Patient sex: M
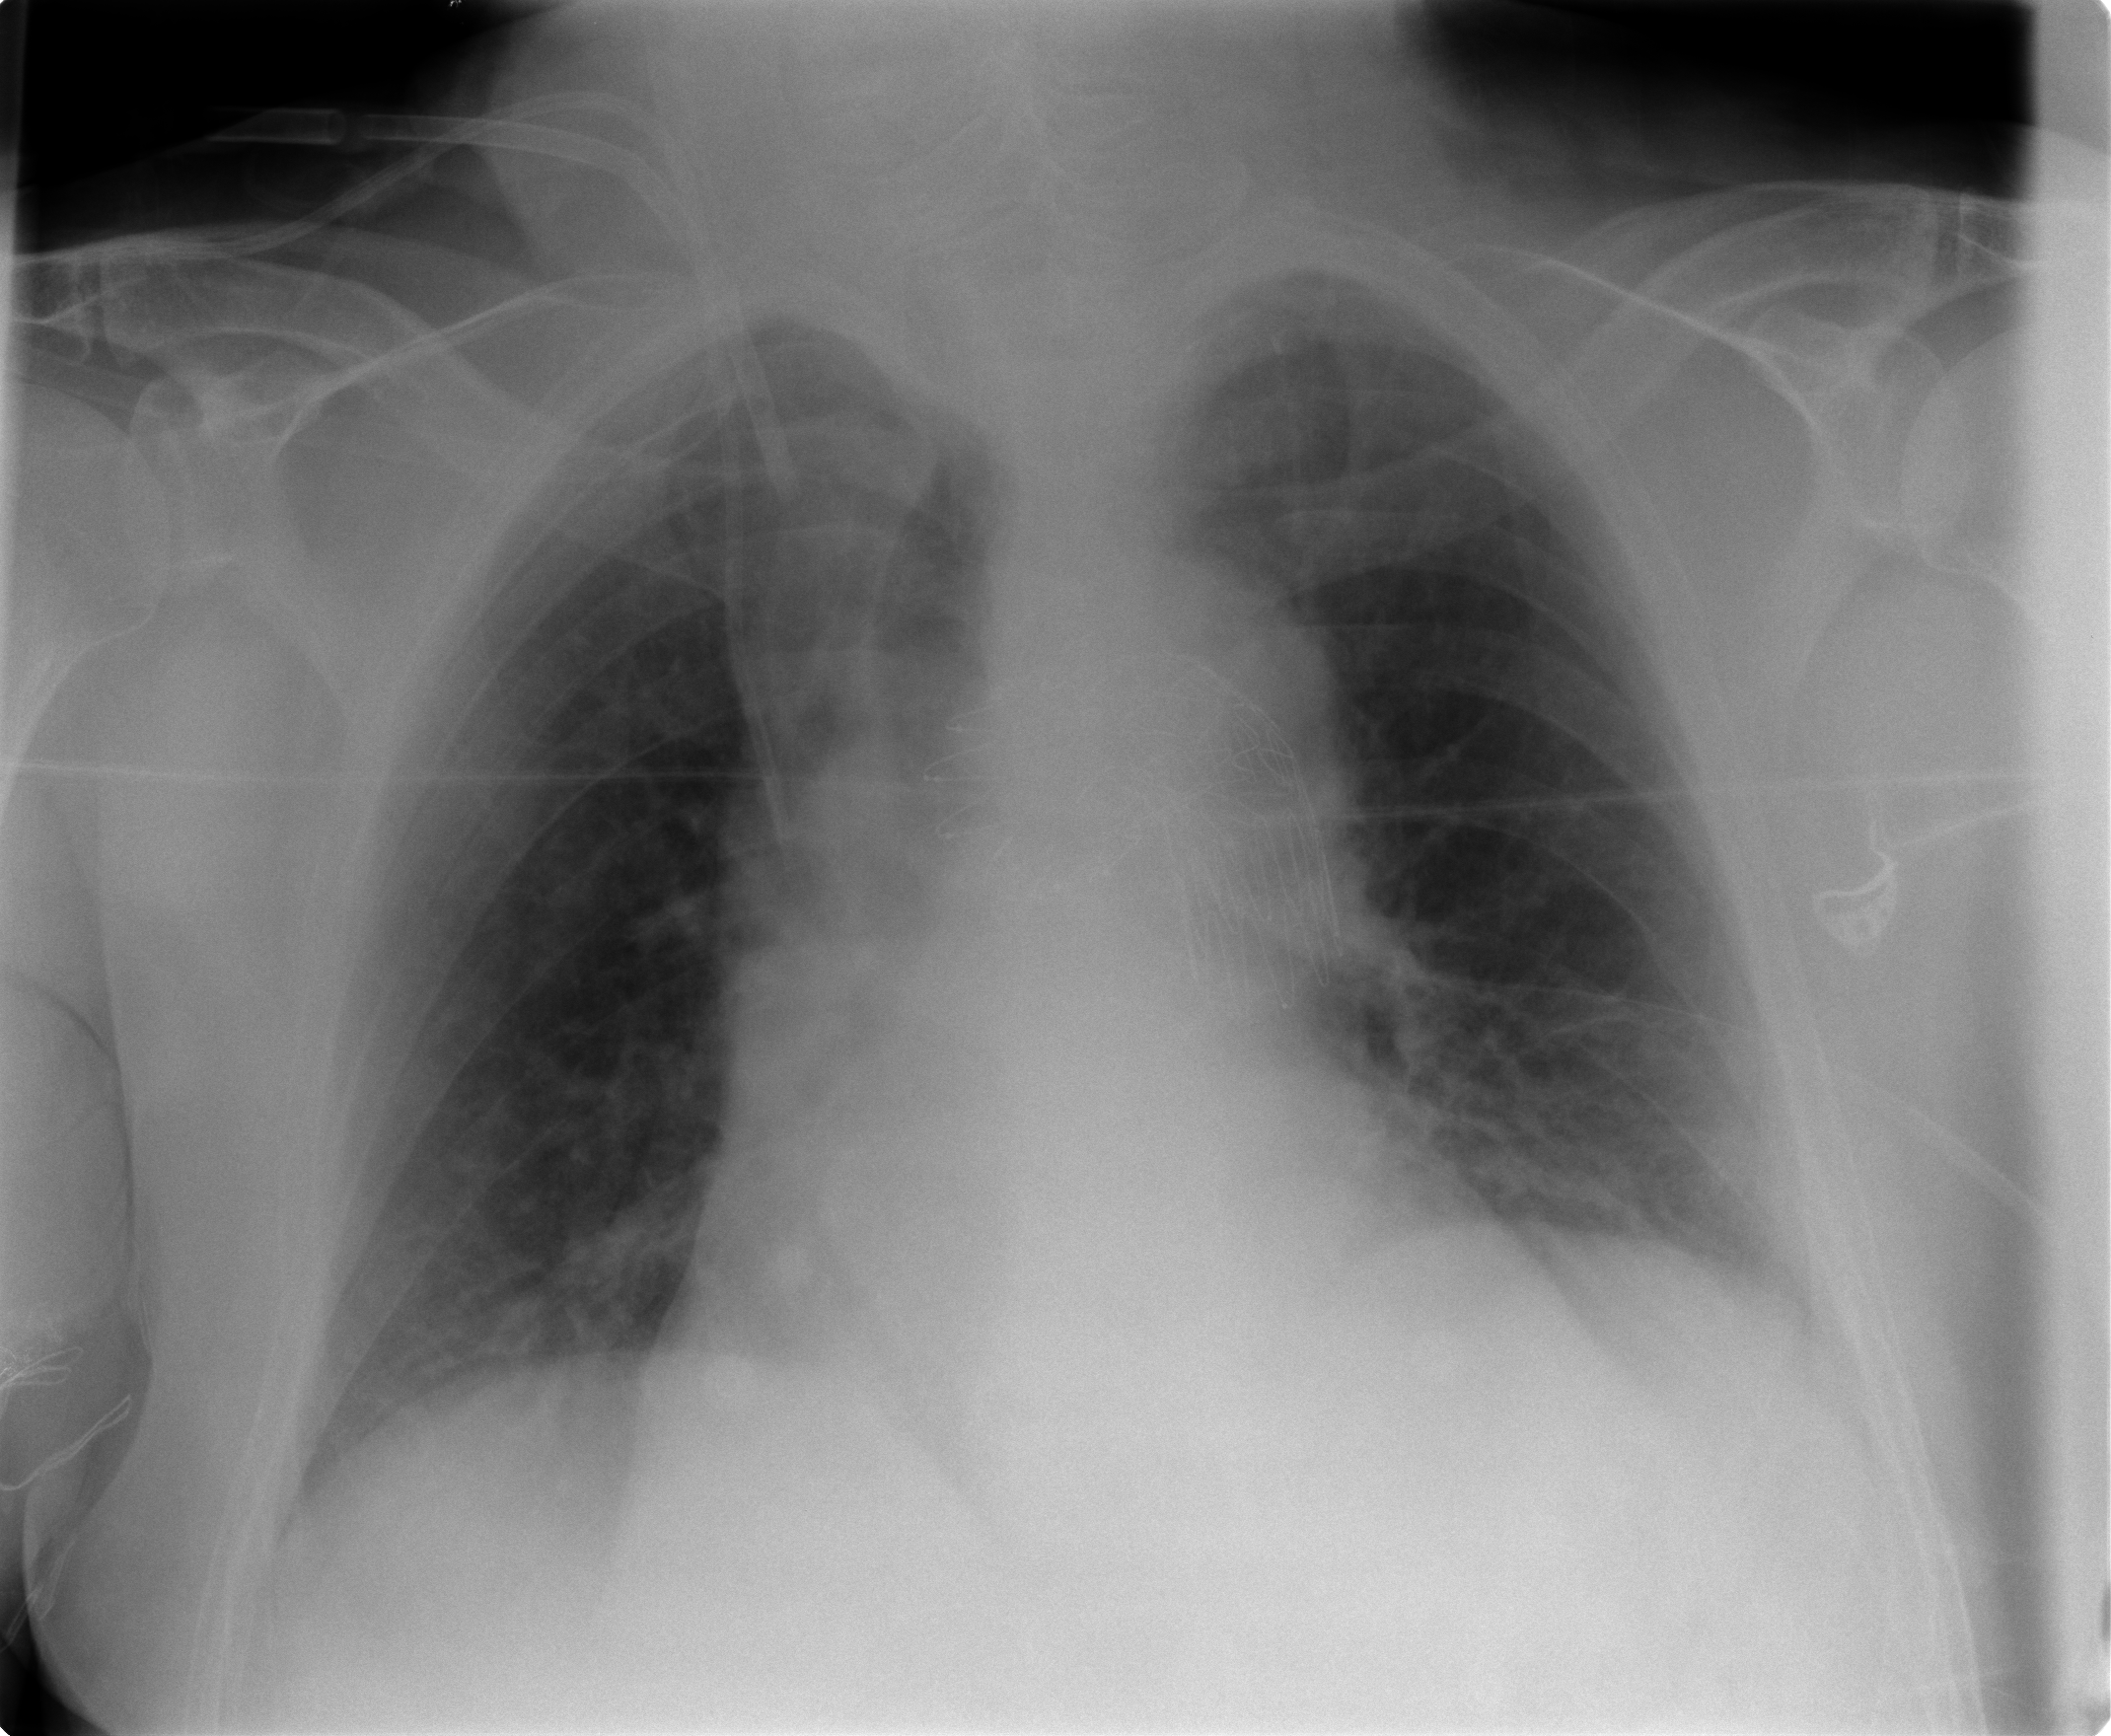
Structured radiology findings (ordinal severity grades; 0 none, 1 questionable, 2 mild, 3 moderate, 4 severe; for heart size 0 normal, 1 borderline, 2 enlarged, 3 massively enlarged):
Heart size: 2
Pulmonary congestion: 2
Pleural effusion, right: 2
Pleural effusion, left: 2
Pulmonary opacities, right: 0
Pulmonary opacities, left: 0
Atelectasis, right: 2
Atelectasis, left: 2